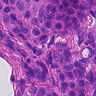
Metastatic tissue present: yes